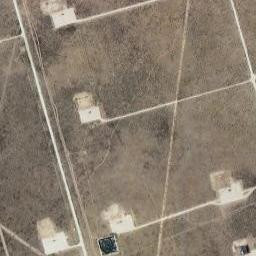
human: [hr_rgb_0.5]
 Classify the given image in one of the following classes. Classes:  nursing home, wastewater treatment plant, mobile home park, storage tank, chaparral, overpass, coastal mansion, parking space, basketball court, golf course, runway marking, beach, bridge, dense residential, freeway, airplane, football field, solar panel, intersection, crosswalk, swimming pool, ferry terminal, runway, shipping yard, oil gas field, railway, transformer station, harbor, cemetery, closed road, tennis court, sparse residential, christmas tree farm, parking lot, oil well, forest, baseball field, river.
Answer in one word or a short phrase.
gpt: oil gas field